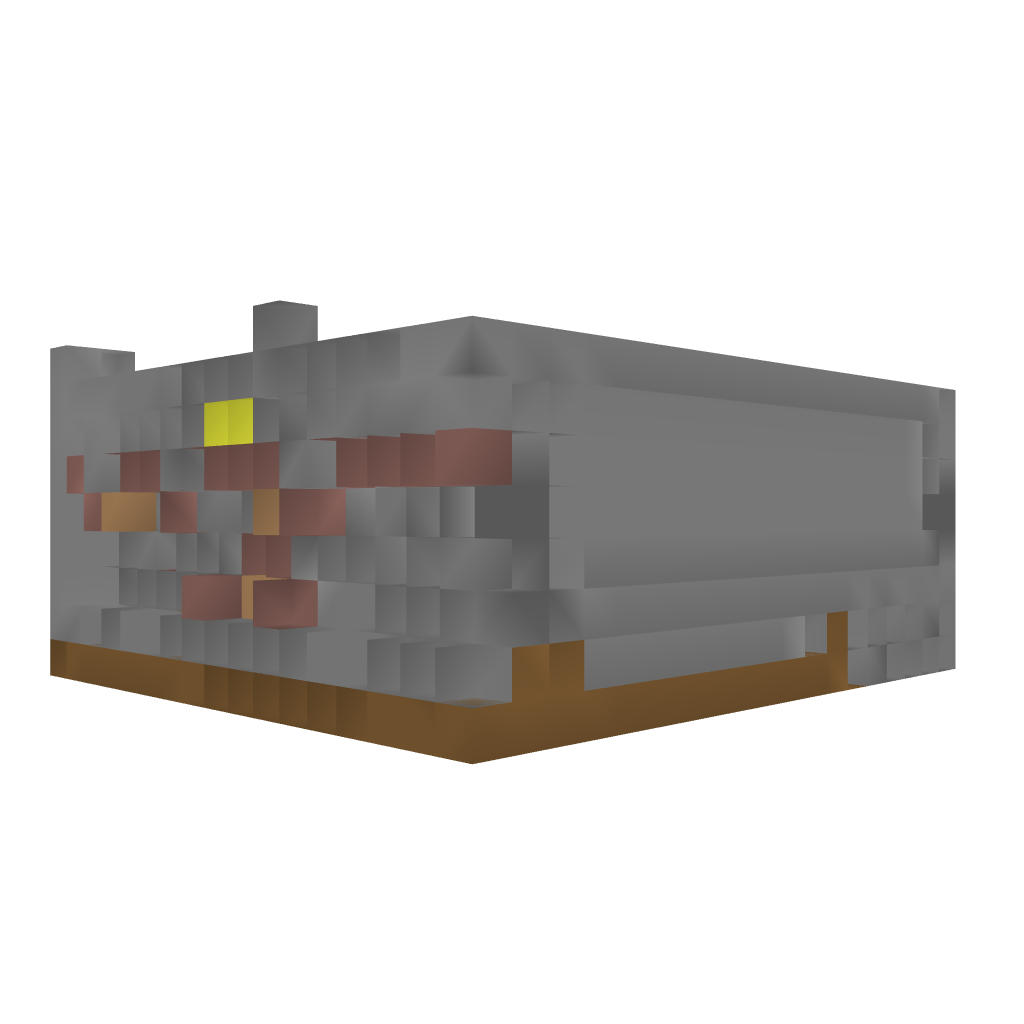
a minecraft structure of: Industrial smelter bad low quality